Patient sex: M
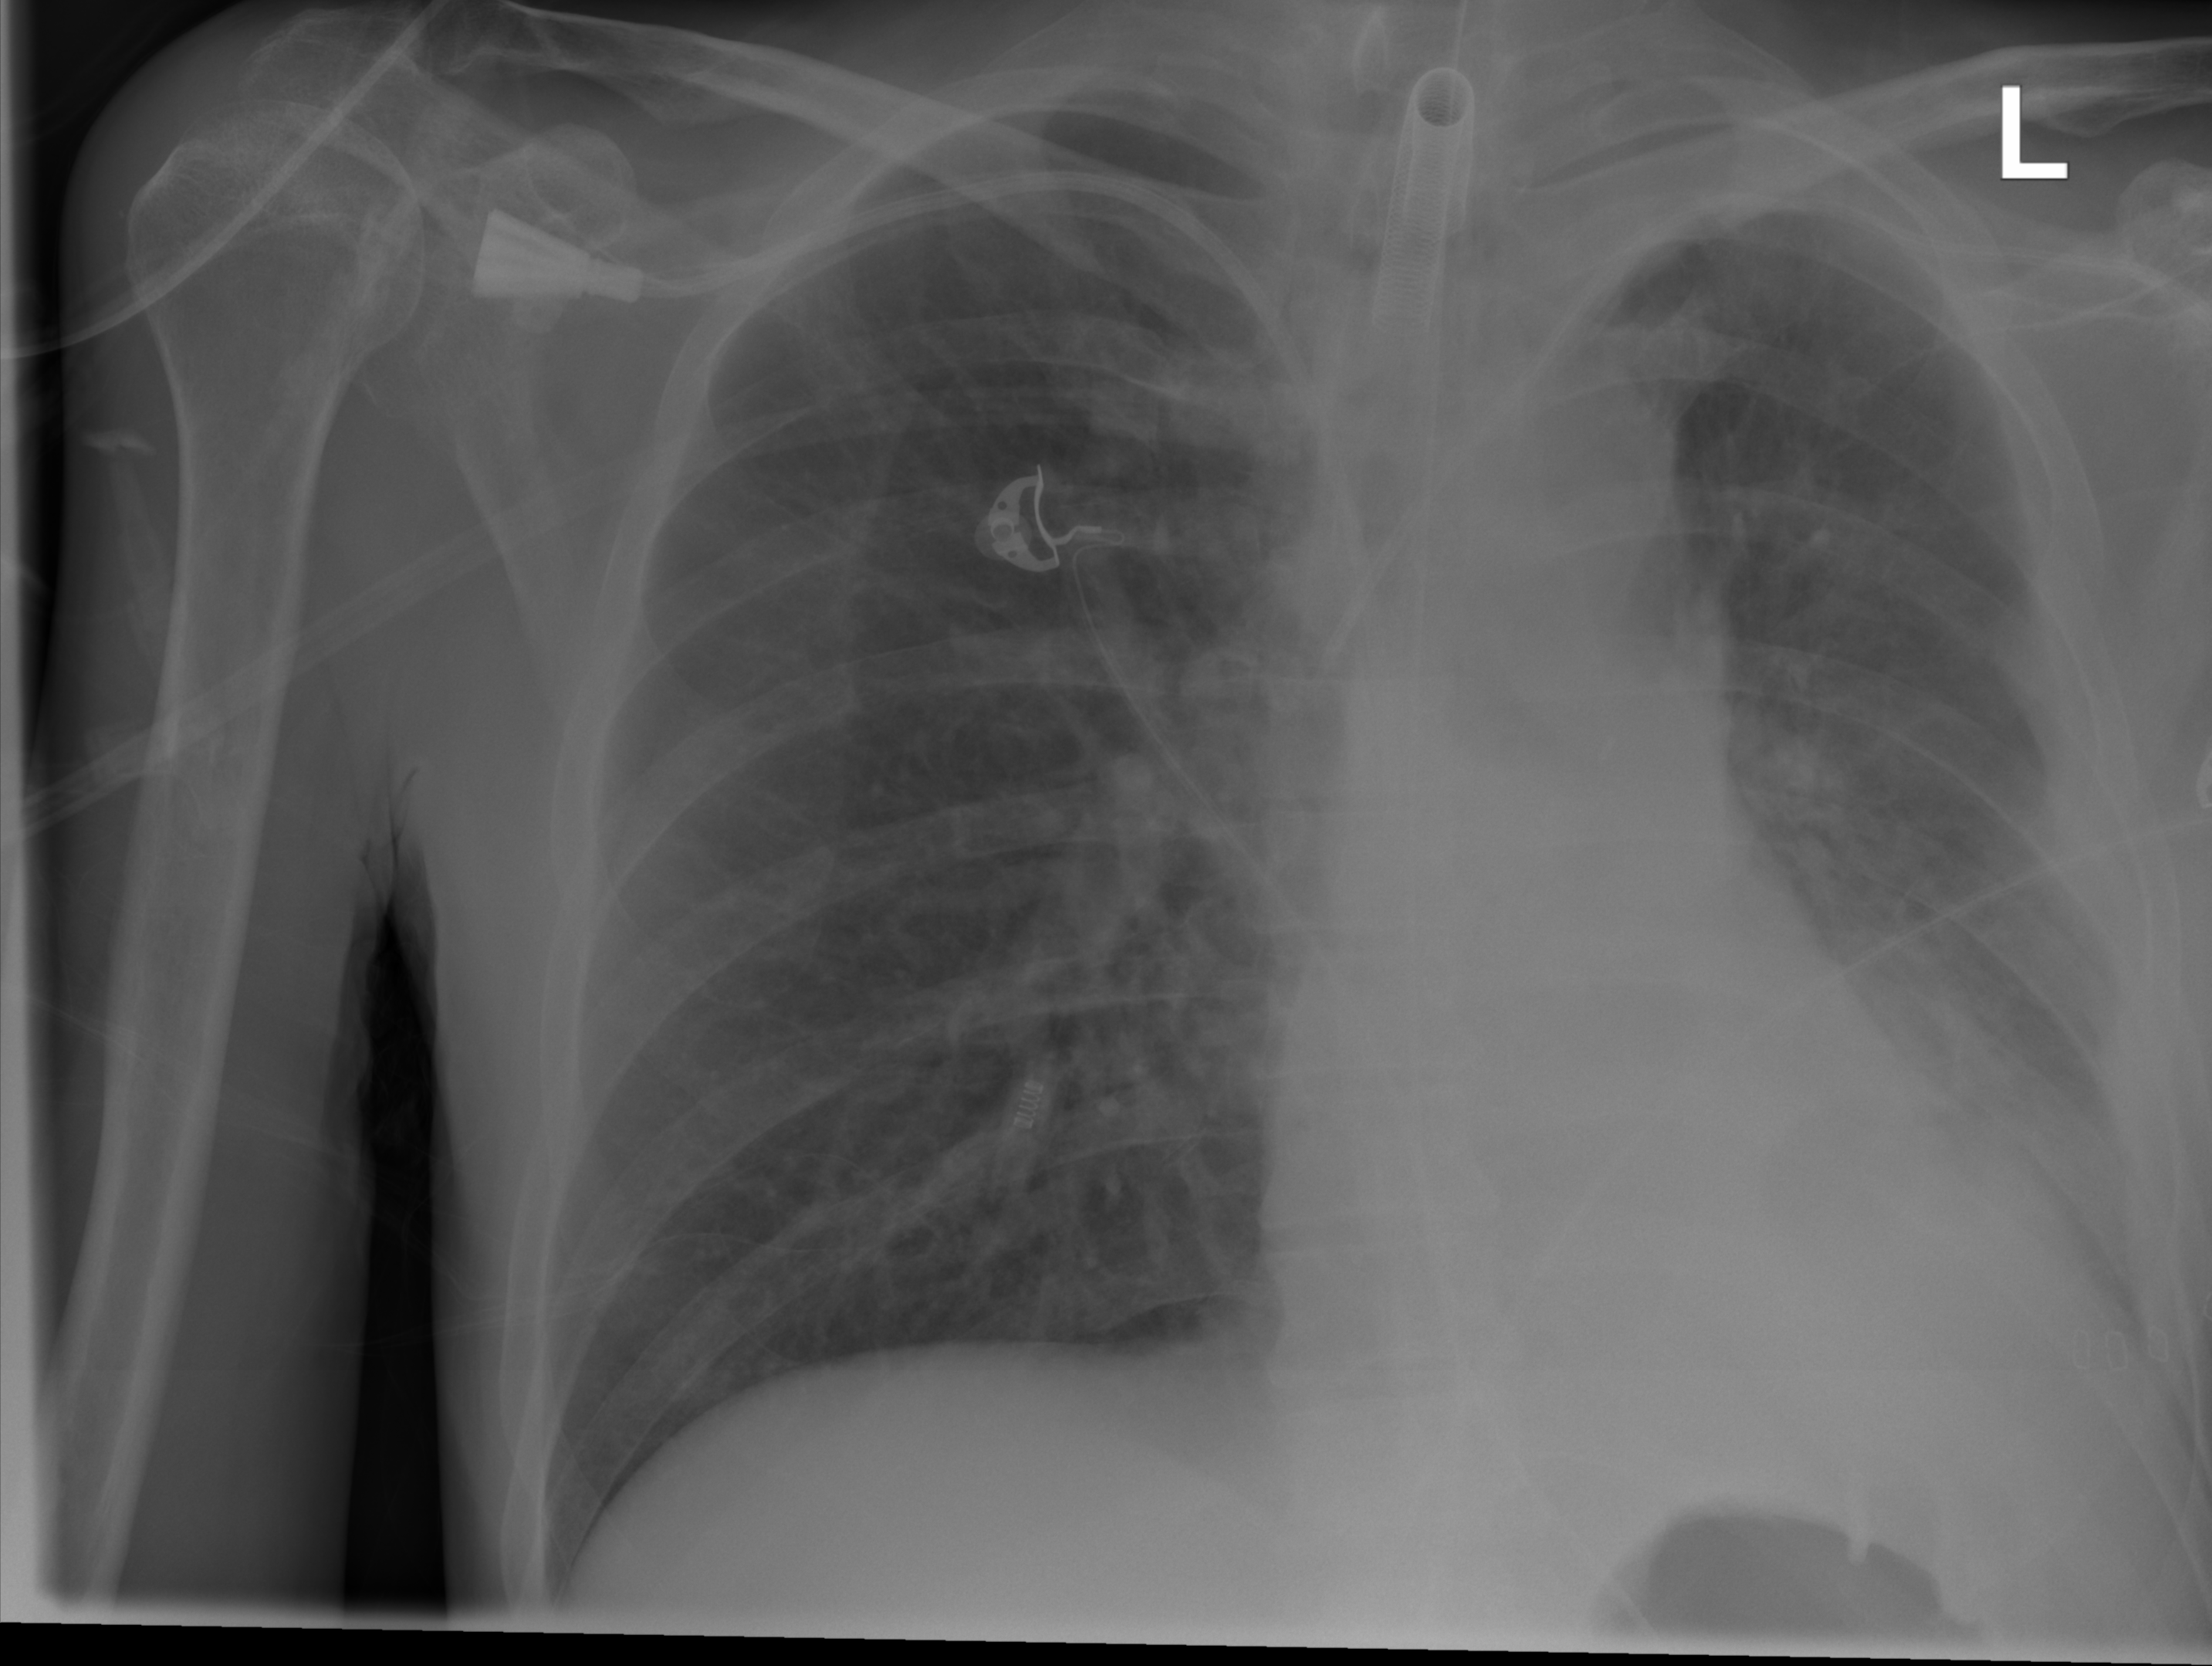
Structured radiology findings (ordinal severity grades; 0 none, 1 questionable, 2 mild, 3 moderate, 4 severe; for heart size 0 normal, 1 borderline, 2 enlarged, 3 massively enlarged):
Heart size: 0
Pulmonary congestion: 0
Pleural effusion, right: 0
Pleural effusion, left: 2
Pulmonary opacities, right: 0
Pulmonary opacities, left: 0
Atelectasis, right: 0
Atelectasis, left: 2